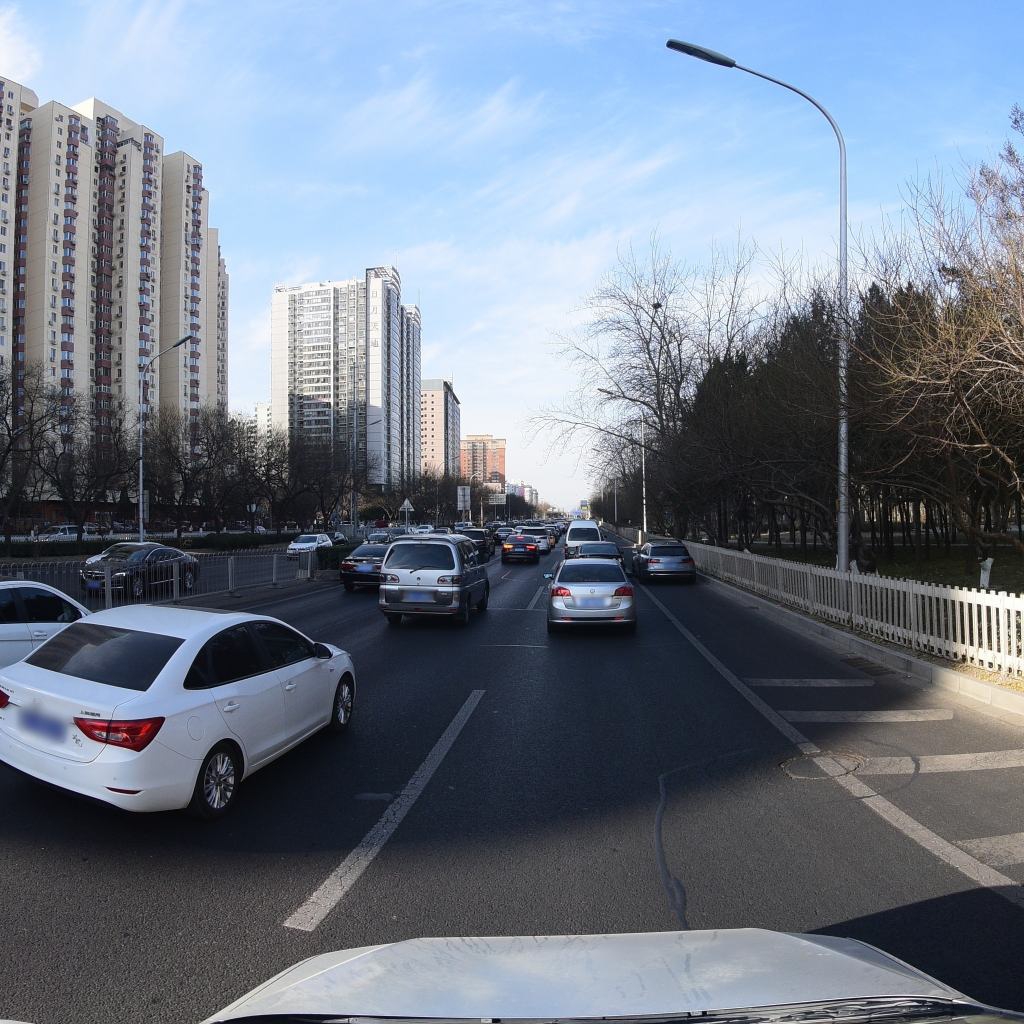
Region: Fengtai
Road damage annotations: longitudinal patch, transverse patch, longitudinal patch, transverse patch, manhole cover, transverse patch